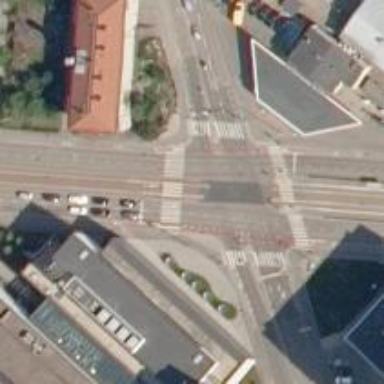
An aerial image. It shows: Tram level crossing on the railway.